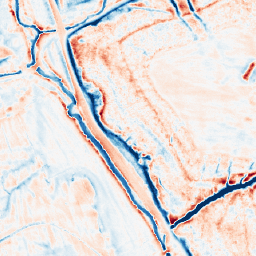
Category: edge_preserving
Decomposition family: anisotropic_diffusion
Decomposition parameters: iterations: 50
kappa: 30
gamma: 0.15
Upsampling method: nearest
Upsampling parameters: scale: 2
Upsampling scale: 2